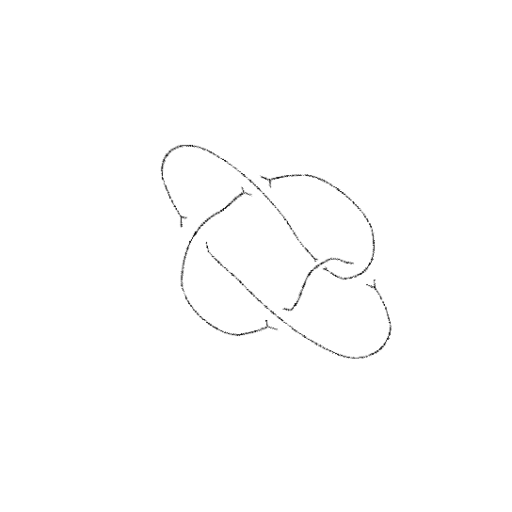
Crossing number: 5